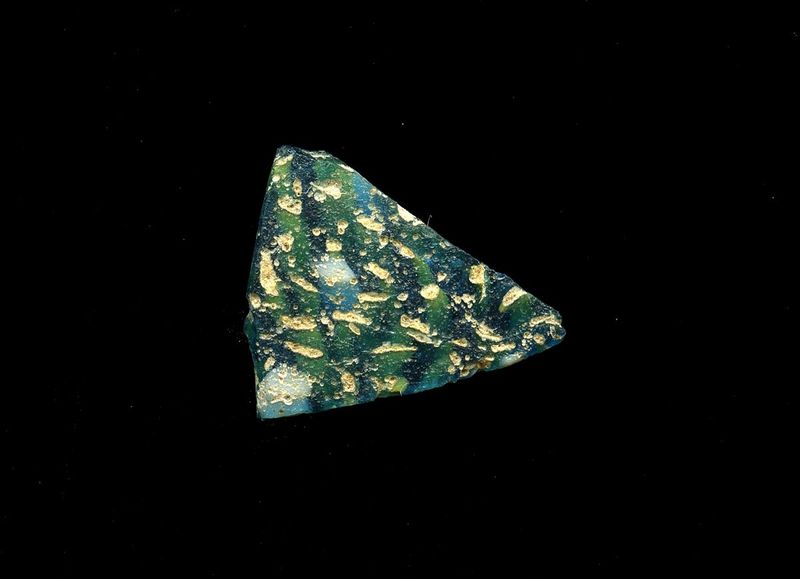
Titel: Fragment eines Gefäßes
Standort: Hamburg
Institution: Museum für Kunst und Gewerbe Hamburg
Schlagwörter: glas, antike, geschnitten, kaiserzeit, gepresst, aufbewahrung, gefäß, behälter, frühe kaiserzeit, prinzipat, römische, mittlere, späte